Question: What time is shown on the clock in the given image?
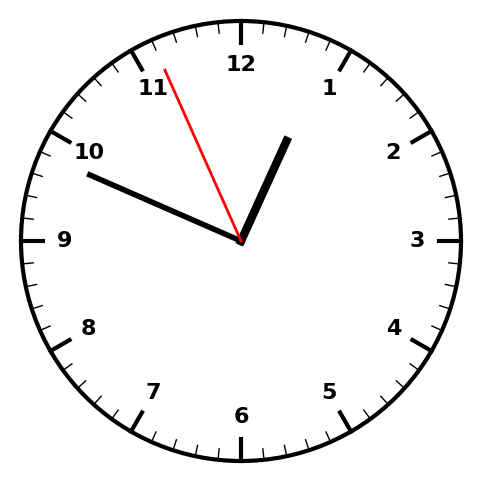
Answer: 12:48:56